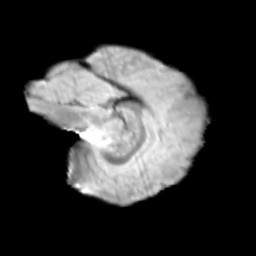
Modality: T2w
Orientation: sagittal
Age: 12
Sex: female
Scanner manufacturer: siemens
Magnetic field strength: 3 T
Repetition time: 3.8 s
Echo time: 0.07 s